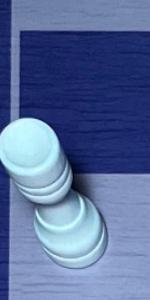
Label: Rook_White